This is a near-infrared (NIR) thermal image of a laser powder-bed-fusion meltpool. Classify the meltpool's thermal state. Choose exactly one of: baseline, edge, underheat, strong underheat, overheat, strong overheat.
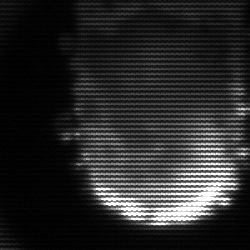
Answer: baseline